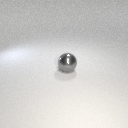
large gray metal sphere